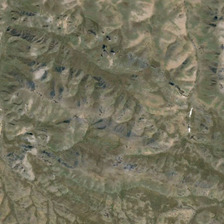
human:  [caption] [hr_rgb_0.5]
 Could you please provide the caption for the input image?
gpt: it is a piece of yellow mountain .

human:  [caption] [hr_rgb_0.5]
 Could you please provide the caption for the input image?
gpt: it is a piece of yellow mountain .

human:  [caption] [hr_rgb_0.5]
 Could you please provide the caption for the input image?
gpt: it is a piece of yellow mountain .

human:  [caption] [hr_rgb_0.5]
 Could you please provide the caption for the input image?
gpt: it is a piece of yellow mountain .

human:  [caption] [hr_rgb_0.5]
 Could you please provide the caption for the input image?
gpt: it is a piece of yellow mountain .